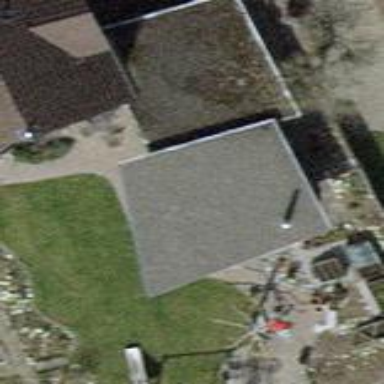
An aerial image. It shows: View of roof of building.